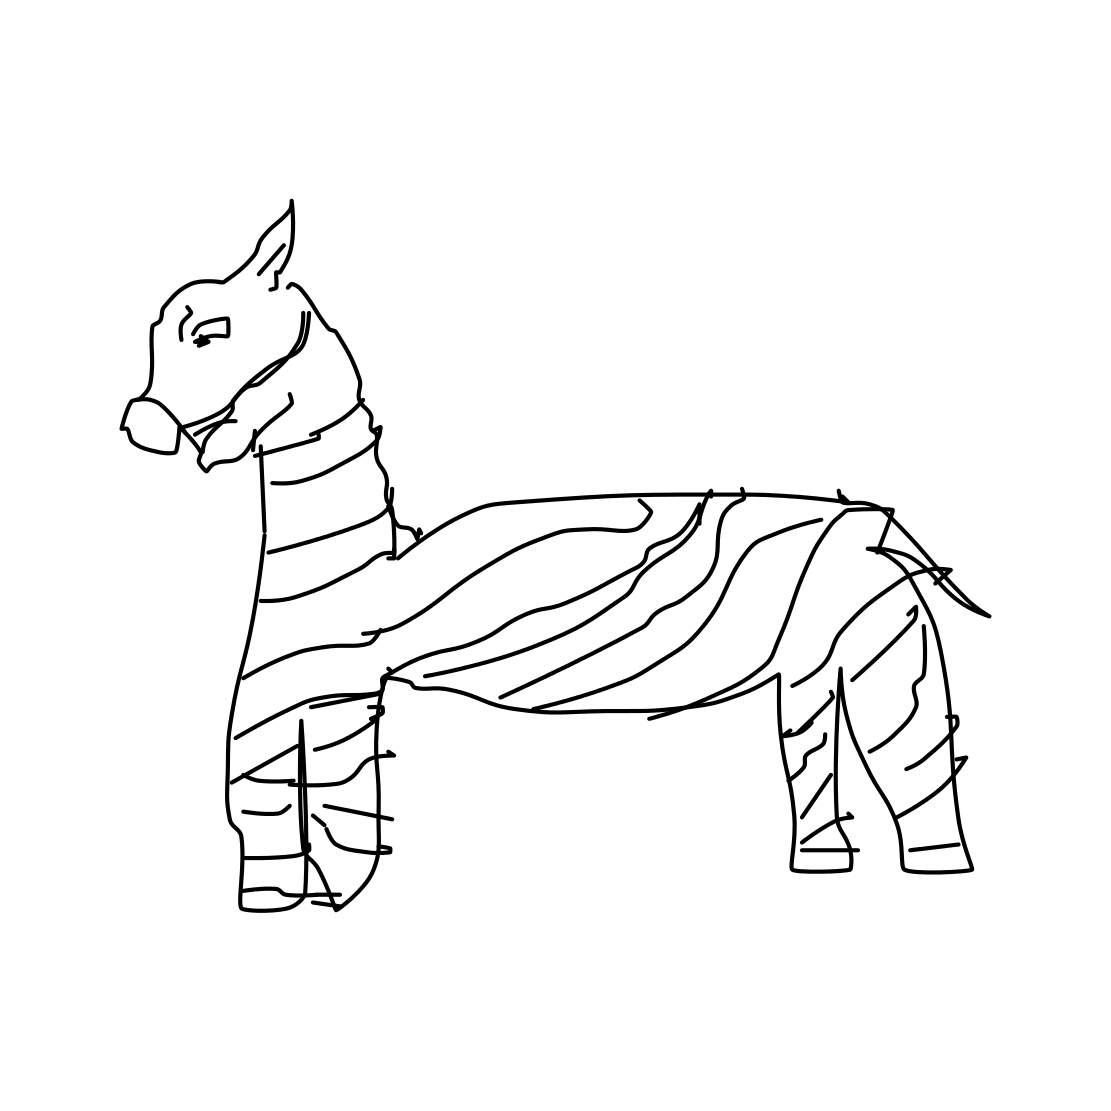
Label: zebra